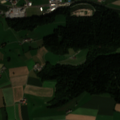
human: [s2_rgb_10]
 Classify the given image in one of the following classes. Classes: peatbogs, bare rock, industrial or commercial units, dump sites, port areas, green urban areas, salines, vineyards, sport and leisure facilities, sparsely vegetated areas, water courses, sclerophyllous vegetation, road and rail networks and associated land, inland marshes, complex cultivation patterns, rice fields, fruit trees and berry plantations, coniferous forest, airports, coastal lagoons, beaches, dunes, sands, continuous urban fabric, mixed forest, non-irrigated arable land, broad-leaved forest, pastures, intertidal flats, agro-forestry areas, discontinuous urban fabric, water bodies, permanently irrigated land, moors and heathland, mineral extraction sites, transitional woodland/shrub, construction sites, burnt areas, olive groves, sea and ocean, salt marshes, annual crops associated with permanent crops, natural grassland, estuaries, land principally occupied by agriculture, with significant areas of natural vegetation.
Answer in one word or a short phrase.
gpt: discontinuous urban fabric, non-irrigated arable land, coniferous forest